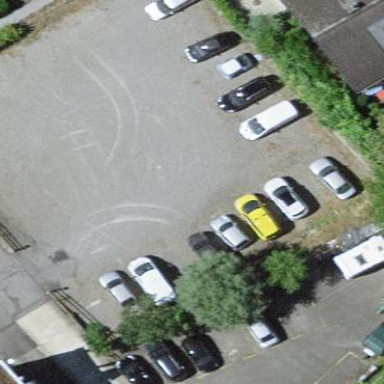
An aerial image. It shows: Parking area with surface.